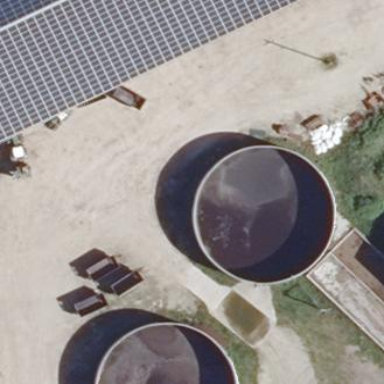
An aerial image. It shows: Storage tank building.